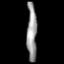
Tissue: lung
Cell type: Epithelial cells
Senescence score: 0.1692
Nuclear area (px): 574
Mean DAPI intensity: 148.073